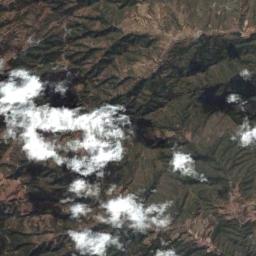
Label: cloud